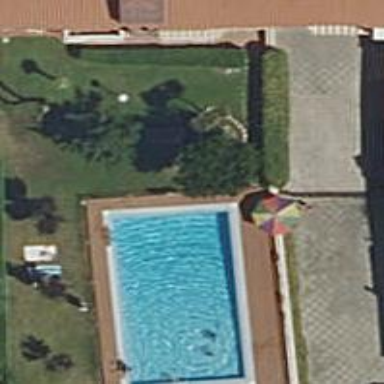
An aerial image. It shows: Swimming pool located in leisure land.